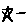
Label: star